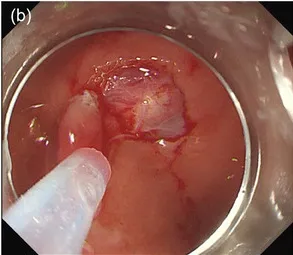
(b) The lesion surface mucosa was resected by a cold snare.
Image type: medical_photograph (other_medical_photograph)